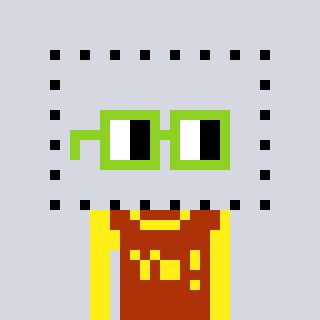
a pixel art character with square light green glasses, a void-shaped head and a hotbrown-colored body on a cool background